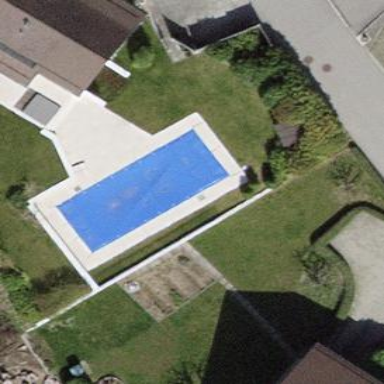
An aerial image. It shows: Swimming pool located in leisure land.